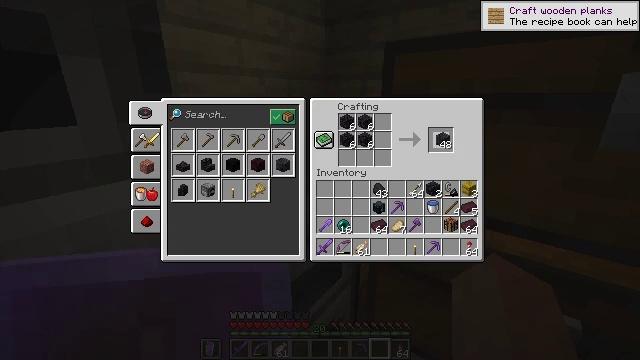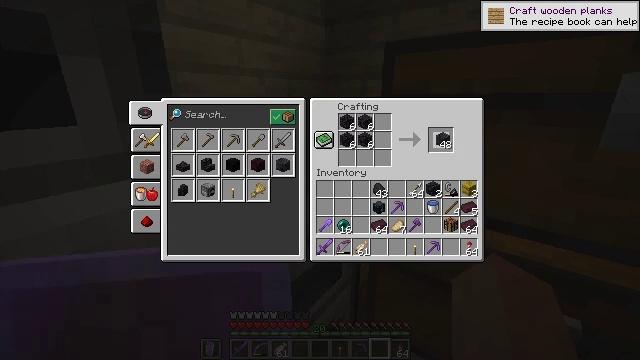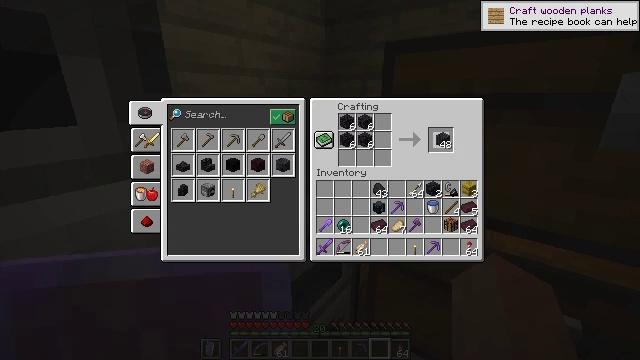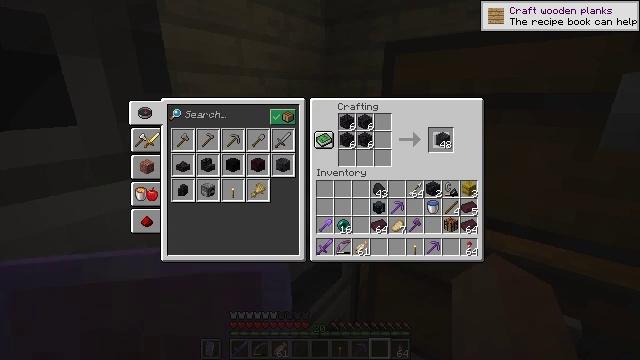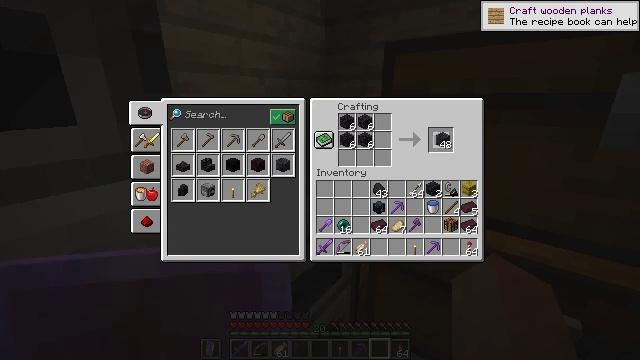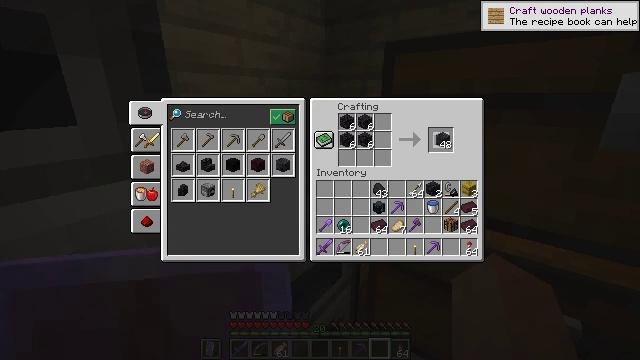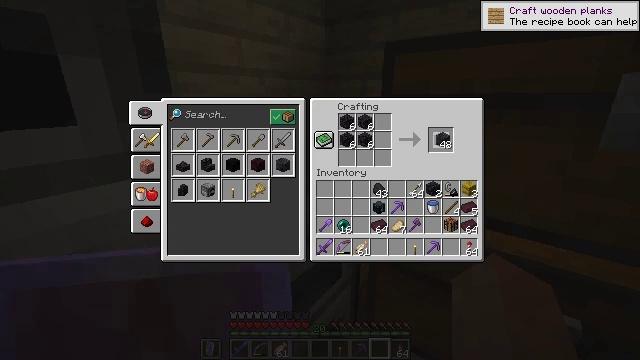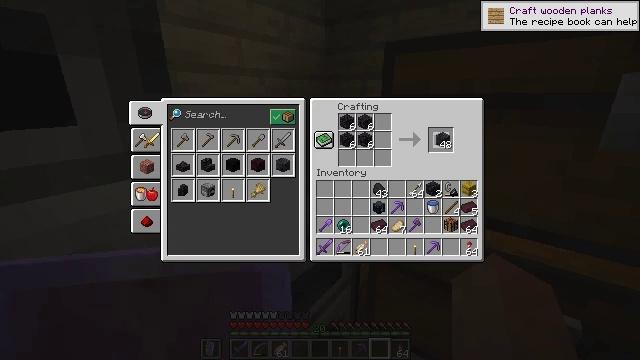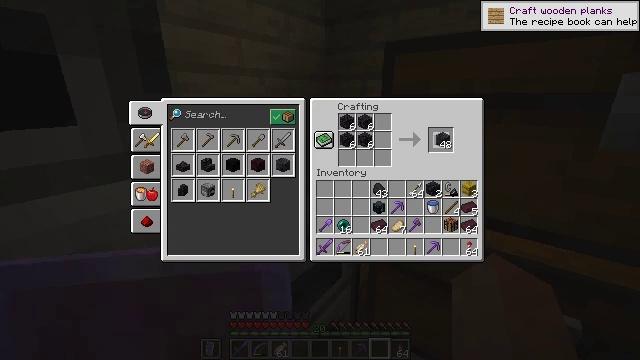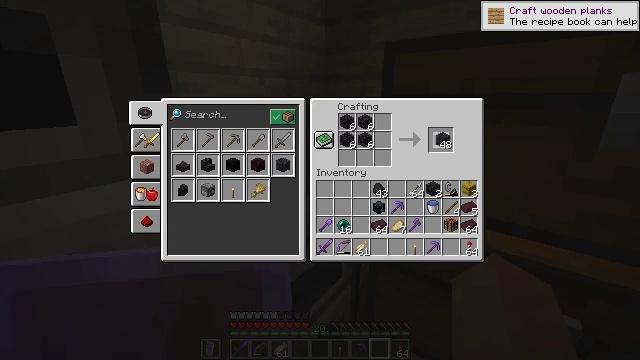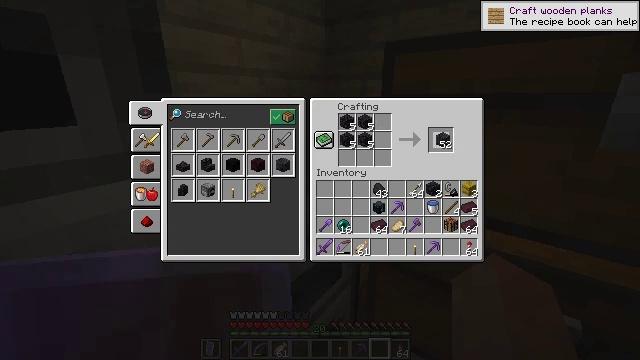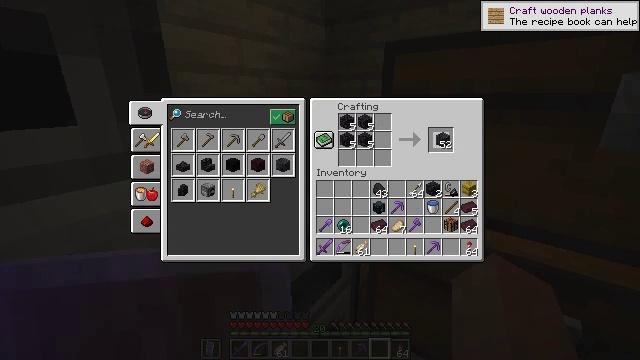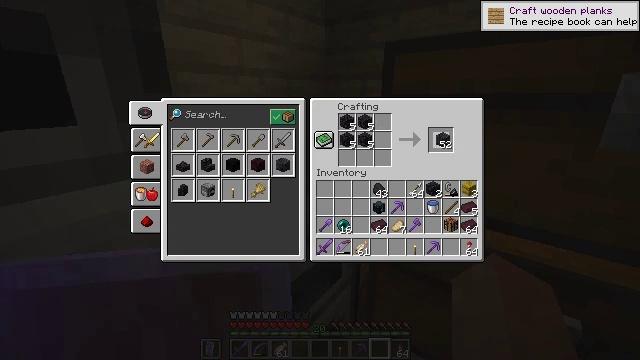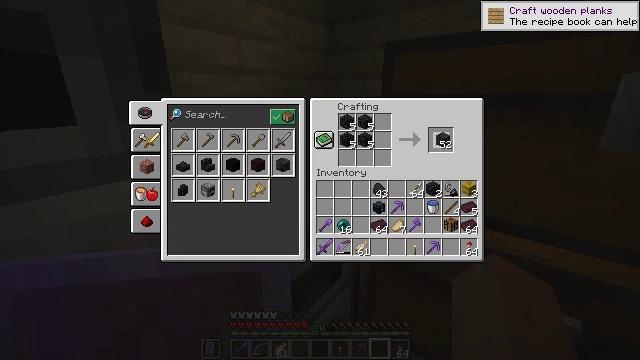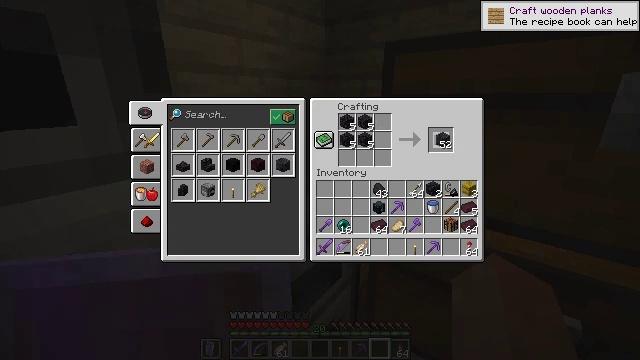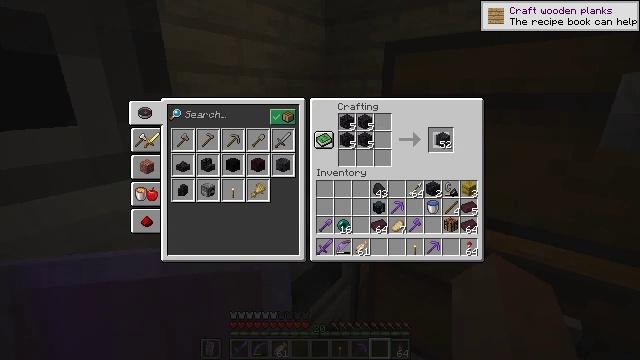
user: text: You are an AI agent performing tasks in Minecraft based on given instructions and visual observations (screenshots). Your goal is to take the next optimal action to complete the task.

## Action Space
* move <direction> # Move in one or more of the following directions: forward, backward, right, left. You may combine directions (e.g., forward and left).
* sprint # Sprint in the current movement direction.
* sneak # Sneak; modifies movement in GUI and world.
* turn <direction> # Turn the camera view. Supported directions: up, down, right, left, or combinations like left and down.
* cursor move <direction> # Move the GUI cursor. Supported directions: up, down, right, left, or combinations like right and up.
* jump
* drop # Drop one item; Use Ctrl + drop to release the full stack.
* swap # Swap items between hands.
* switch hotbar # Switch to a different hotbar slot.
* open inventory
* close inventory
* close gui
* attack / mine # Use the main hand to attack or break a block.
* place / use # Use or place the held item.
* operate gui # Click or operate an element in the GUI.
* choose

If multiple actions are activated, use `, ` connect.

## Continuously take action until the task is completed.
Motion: motion action
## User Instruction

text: Craft a polished blackstone.
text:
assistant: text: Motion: no_op
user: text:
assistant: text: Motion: no_op
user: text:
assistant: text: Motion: no_op
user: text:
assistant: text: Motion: no_op
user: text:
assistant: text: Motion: no_op
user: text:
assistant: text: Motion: no_op
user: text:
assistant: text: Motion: attack / mine
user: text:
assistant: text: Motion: attack / mine
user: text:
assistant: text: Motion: attack / mine
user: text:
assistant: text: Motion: no_op
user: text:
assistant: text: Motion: no_op
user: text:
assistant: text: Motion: no_op
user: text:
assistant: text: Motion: no_op
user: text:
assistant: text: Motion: no_op
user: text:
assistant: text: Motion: no_op
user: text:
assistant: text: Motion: attack / mine
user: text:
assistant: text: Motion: attack / mine
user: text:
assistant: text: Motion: attack / mine
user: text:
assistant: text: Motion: no_op
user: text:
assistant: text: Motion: no_op
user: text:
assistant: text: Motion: no_op
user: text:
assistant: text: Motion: no_op
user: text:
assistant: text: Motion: no_op
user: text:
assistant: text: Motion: no_op
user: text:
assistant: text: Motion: no_op
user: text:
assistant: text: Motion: attack / mine
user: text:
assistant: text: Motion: attack / mine
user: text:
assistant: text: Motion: attack / mine
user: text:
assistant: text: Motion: no_op
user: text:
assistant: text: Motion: no_op